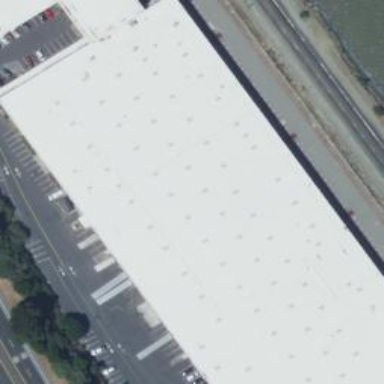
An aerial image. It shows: Warehouse.